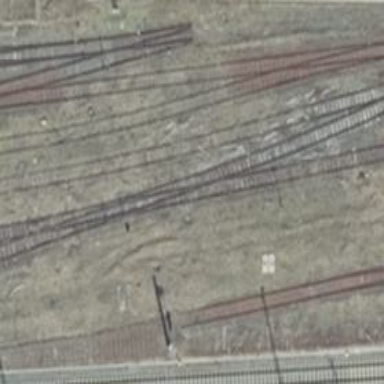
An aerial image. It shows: Abandoned railway yard.